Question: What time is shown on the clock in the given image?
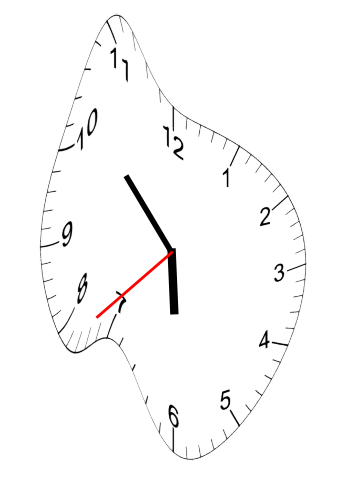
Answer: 05:52:38